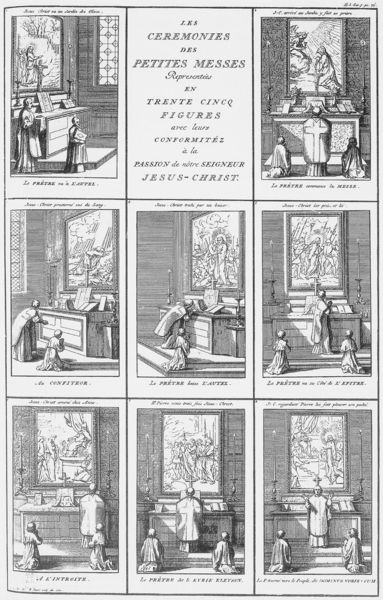
Titel: Zeremonien der Kleinen Andachten (Illustration in “Cérémonies et coutumes, Bd. I, Paris 1725 von Jean-Fréderic Bernard)
Künstler: Bernard Picard
Schlagwörter: menschen, fenster, zeichnung, wand, bibel, geschichte, kirche, kind, schrift, bilder, grafik, graphik, französisch, kerzen, buch, kirch, kreuz, druck, comic, beten, gebet, zeremonie, altar, prister, pfarrer, christus, jesus, knieen, messdiener, messe, priester, glauben, jesu, weihe, ablauf, figures, ceremonies, cinco, mesdiener, frenzösisch, pettites msses, petites, messes, trnte